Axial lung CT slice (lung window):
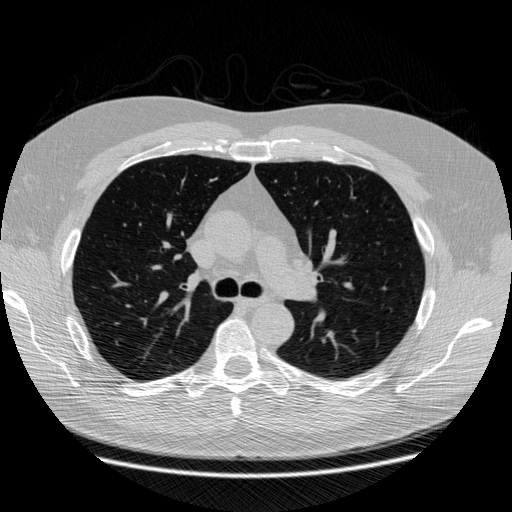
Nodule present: no